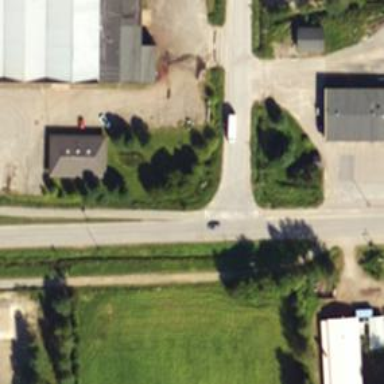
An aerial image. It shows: Road with "give way" sign.